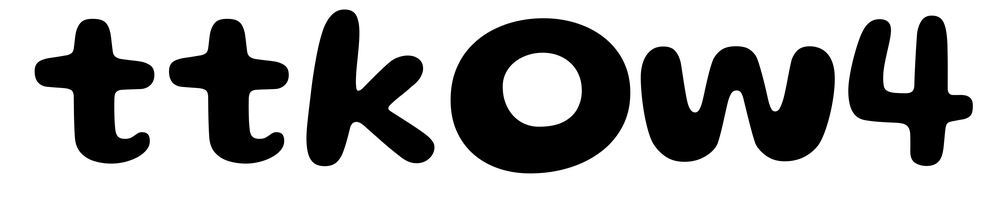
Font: Gluten_SemiBold